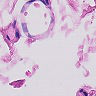
Metastatic tissue present: no